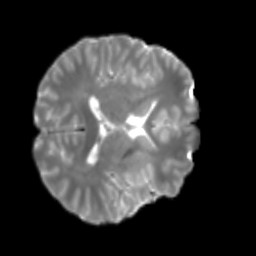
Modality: T2w
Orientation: axial
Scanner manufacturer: siemens
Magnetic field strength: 3 T
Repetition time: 4 s
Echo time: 0.0594 s